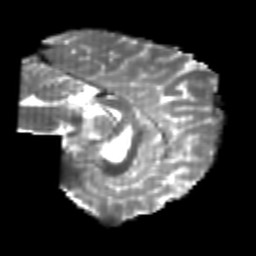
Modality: T2w
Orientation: sagittal
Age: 20
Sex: male
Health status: healthy
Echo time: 0.074 s